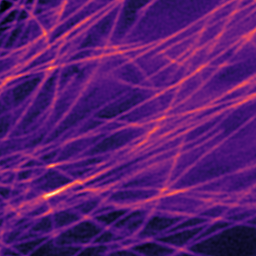
Label: Super-resolution Microtubules image